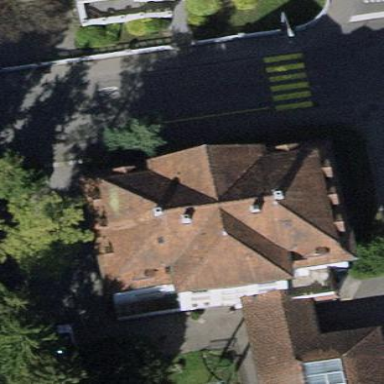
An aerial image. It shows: Charming apartments building with mansard roof design.